Question: I have been using Eclipse/ANT for 5 years now. Android Studio is out of beta so I am starting to get myself familiar with it. Android Studio seems to be spell checking field names. Why on earth would any IDE do that?
I still want spell check enabled, but not on any field names. I would expect spell check to only check comments or javadoc. How can I fix this?

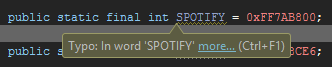
Answer: > Why on earth would any IDE do that?
I because people can make typos in field names as well.
> I still want spell check enabled, but not on any field names. I would
expect spell check to only check comments or javadoc. How can I fix
this?
I'd say it's not even broken ;) Check out the preferences, you'll find that you can define the scope of spell checking. (Editor / Inspections / Spelling)
> Android Studio is out of beta
Final. Since yesterday.